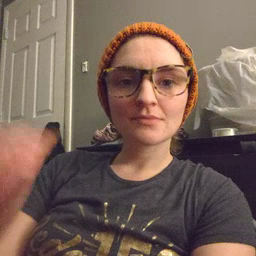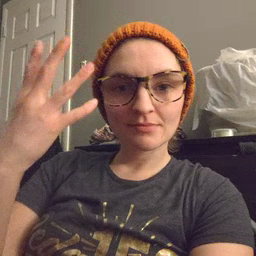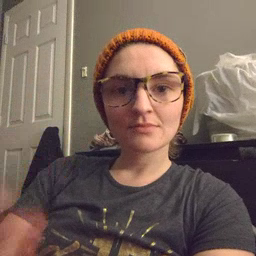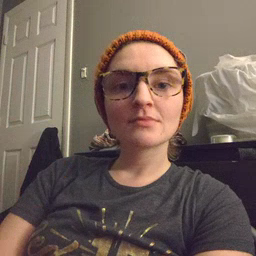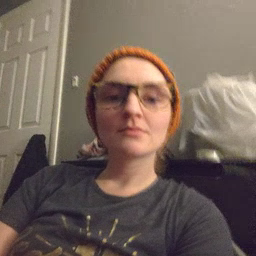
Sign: lamp